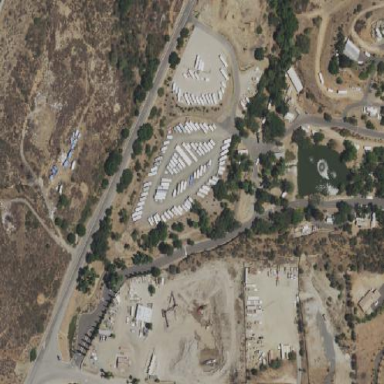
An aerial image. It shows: Caravan site for tourism.